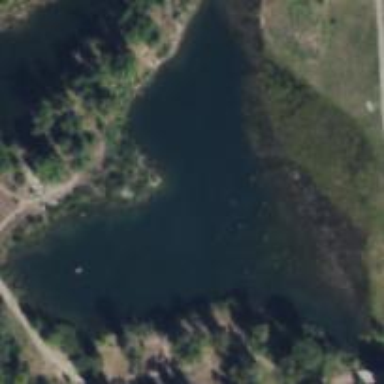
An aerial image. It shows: Beautiful lake surrounded by nature.